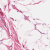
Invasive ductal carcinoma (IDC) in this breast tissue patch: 0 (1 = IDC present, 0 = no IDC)